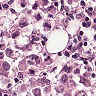
Metastatic tissue present: yes